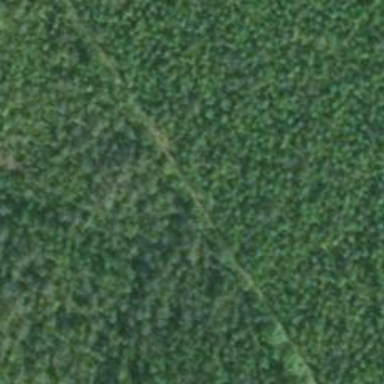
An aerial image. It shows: Track road.